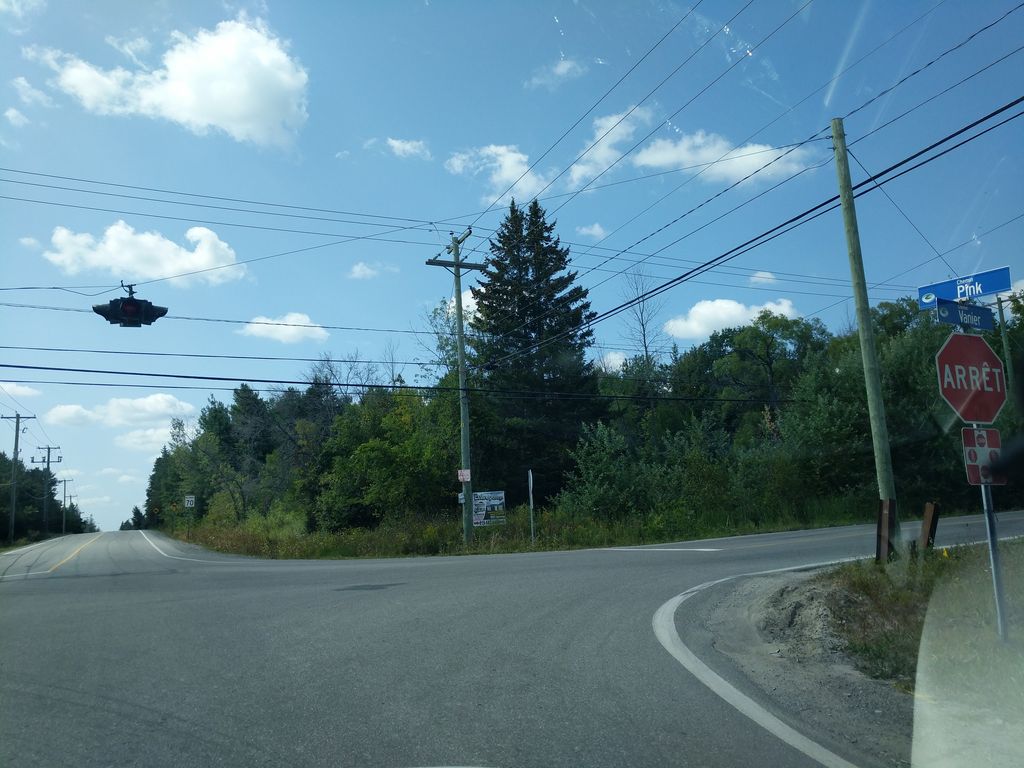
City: ottawa-gatineau